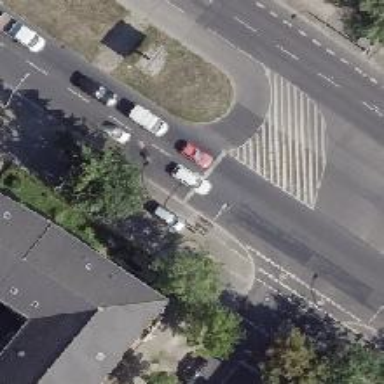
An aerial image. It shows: Secondary road with asphalt surface. There is parallel parking lane on the right side and cycle track on the right as well.